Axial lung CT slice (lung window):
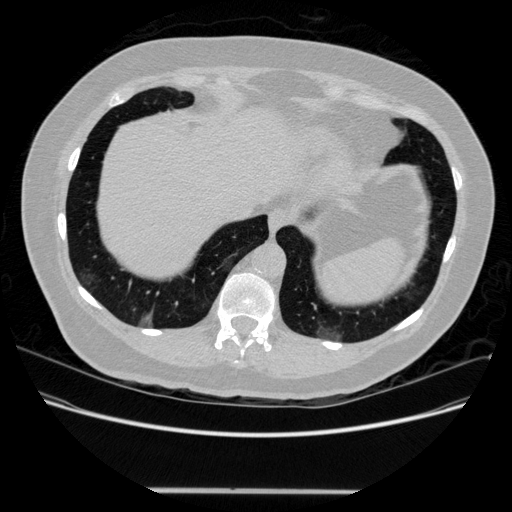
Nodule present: no